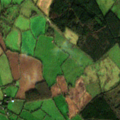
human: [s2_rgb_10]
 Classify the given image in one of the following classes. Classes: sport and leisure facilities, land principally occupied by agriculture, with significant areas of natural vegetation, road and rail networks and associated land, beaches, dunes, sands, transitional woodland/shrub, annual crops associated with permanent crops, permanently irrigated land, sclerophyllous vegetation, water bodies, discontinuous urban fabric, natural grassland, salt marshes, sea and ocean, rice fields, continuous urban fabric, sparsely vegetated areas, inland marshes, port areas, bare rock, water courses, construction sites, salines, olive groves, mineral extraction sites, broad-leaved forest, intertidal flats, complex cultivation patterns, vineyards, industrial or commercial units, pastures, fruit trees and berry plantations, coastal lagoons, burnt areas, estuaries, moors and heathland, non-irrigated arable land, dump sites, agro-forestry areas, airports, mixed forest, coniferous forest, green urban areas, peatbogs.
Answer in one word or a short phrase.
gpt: non-irrigated arable land, pastures, land principally occupied by agriculture, with significant areas of natural vegetation, coniferous forest